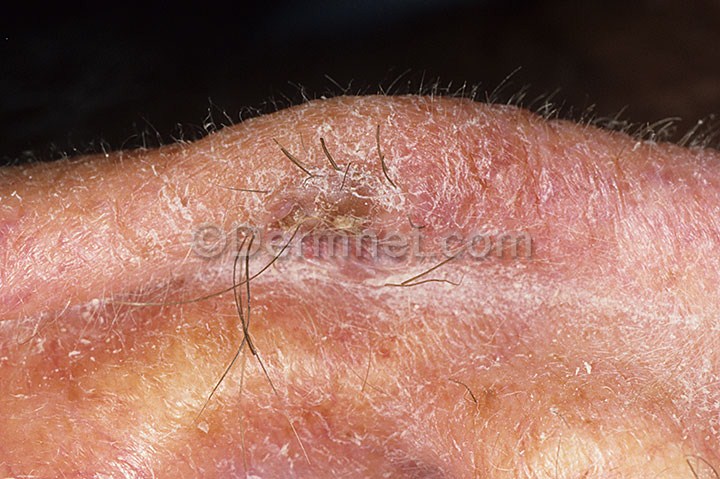
Disease: Vascular Tumors